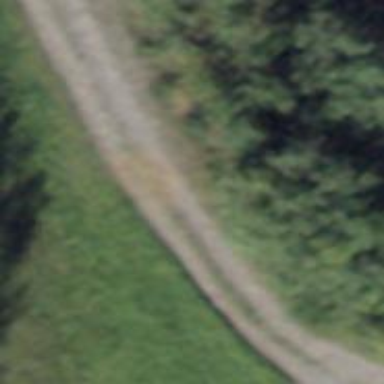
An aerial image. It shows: Track with grade 2 tracktype.